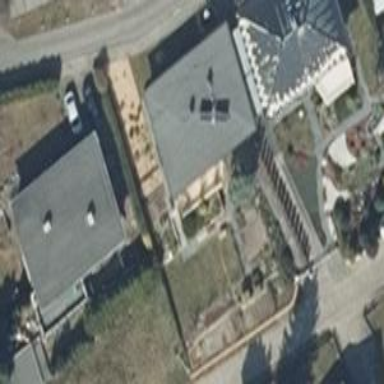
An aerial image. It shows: Simple house.